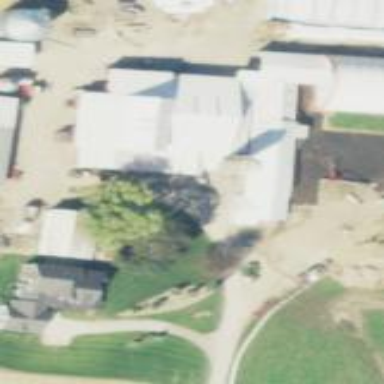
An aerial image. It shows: Farmyard area.